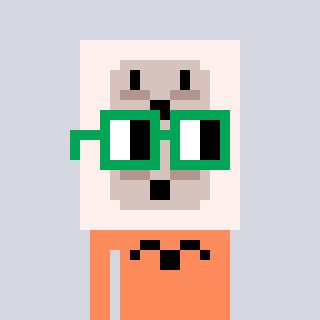
a pixel art character with square green glasses, a outlet-shaped head and a peachy-colored body on a cool background